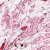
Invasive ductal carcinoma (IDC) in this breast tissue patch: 0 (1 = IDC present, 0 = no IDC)